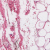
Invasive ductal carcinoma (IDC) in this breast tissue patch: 0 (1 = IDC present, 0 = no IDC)